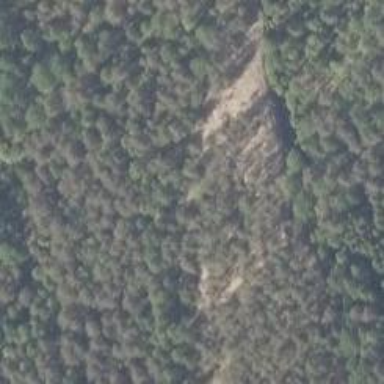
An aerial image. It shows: Natural cliff.